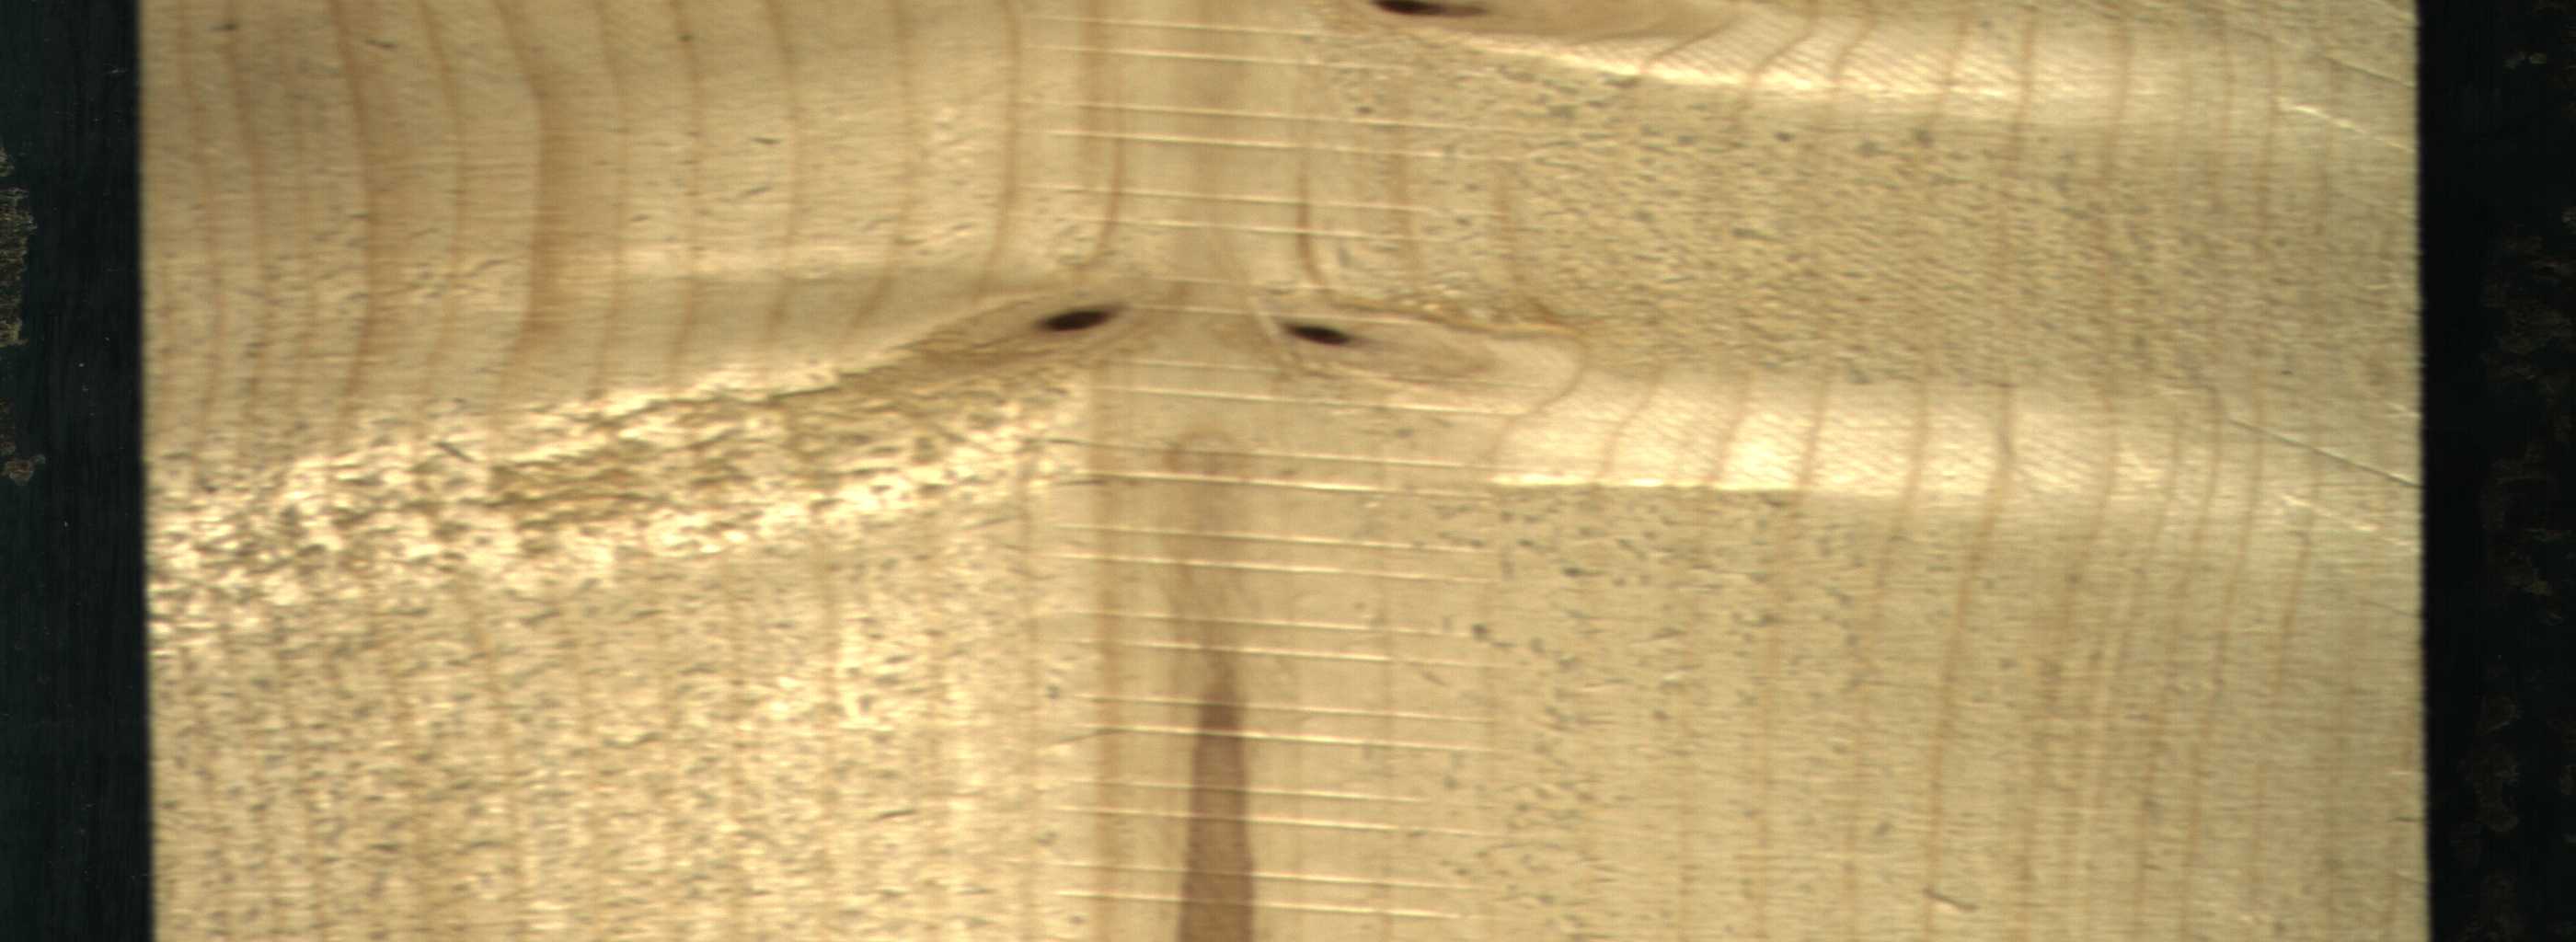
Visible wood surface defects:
Marrow
Dead_Knot
Dead_Knot
Dead_Knot